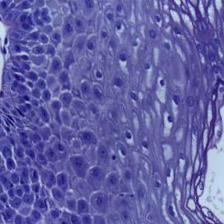
Diagnosis: Normal